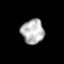
Tissue: prostate
Cell type: T cells
Senescence score: 0.3339
Nuclear area (px): 543
Mean DAPI intensity: 181.079